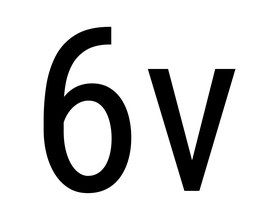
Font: Roboto_Condensed_Regular